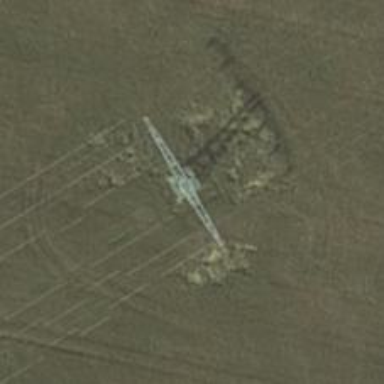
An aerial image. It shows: Power tower.